Question: I do not like serif fonts. So for years I just went to Settings in Firefox, than Content > Font & Colors > Advanced, and set Arial as Serif font. Also, I had to uncheck . It had the side benefit, that the smallest letters were defined by me, not a designer from Lilliput.
However, lately more and more sites use special fonts to show things they earlier used pictures for. In the attahced picture, the "PM" part would have been normal letters or an image 2 years ago.

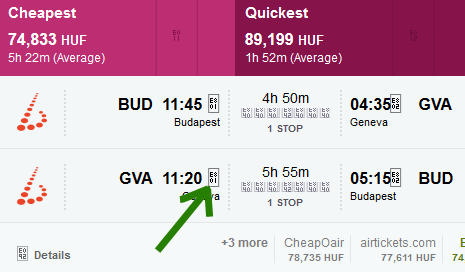
Answer: Firefox is to choose optically similar fonts for glyphs that are not present in the preferred font. However, all of the missing glyphs in your image are from the private use area (E800), which means they are using web fonts to provide symbols not defined in Unicode. The only font that has them is the font the web site provides.
If it were not a special font, I'd say to install <URL> as your default sans-serif font to get all of the missing glyphs.
Instead, you might be able to solve the problem for particular websites by defining a user stylesheet. There are several add ons for Firefox to help you do this, such as <URL>. I would suggest trying to include the special font the website uses as a lower priority font.
Something else you can try with user stylesheets is to just set the font-size without setting the font-family. That will allow the web designer's font-face through while keeping the tiny fonts sanely sized.
Most websites have gone sans-serif these days, so you shouldn't be in too much danger of seeing serif fonts if you go the latter route.